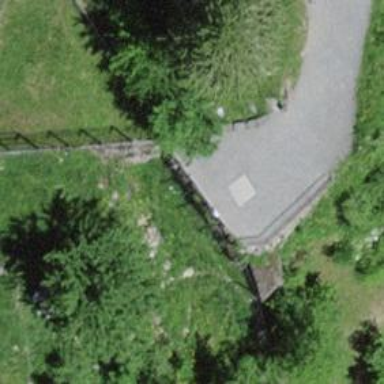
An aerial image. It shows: Viewpoint for tourists.